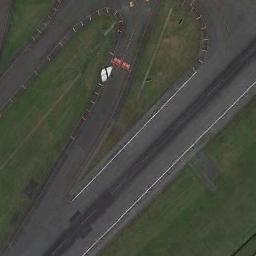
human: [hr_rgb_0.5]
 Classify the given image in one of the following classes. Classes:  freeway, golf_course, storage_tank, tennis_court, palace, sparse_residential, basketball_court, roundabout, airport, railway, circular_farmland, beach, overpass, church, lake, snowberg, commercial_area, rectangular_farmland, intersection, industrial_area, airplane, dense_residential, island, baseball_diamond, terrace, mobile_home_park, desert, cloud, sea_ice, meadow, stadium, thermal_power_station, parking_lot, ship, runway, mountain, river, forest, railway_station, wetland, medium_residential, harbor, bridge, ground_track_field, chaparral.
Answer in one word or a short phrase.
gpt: runway